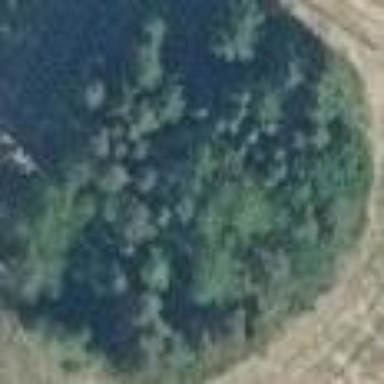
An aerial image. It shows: Beautiful woodland area.